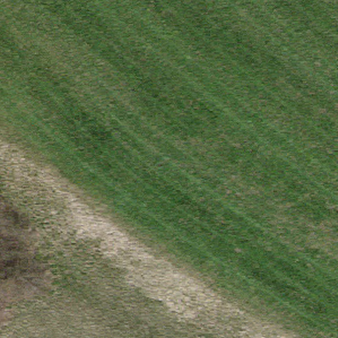
Label: other